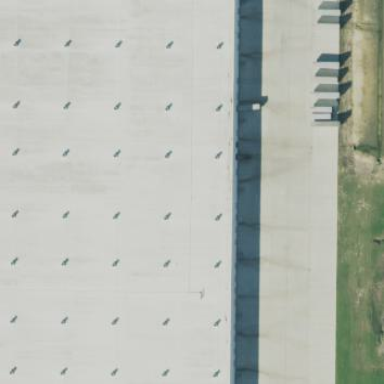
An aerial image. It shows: Warehouse.